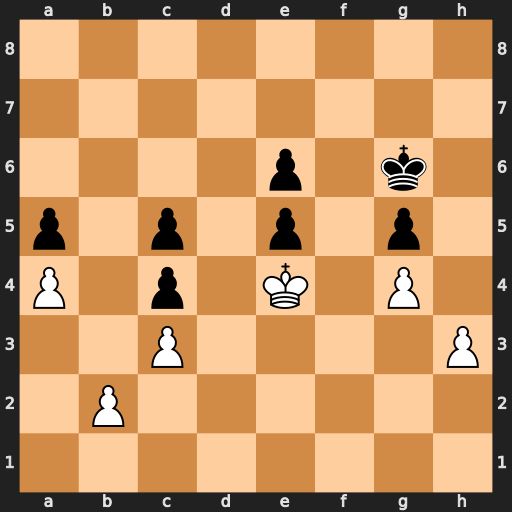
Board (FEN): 8/8/4p1k1/p1p1p1p1/P1p1K1P1/2P4P/1P6/8
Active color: w
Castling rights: -
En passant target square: -
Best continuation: Kxe5 Kf7 Kd6 Kf6 Kxc5